Field crop: maize
Growth stage: 2
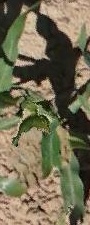
Species: maize